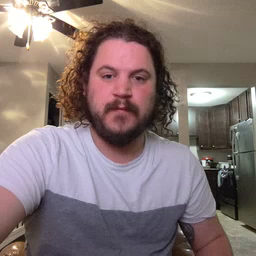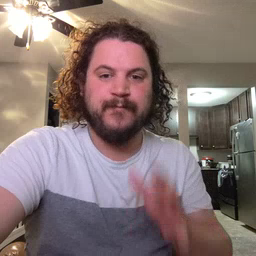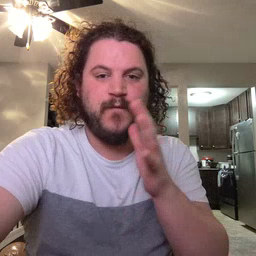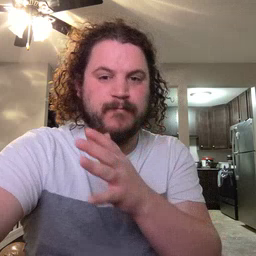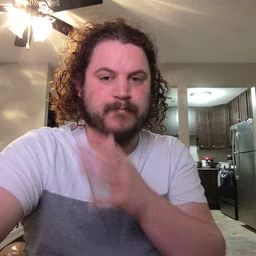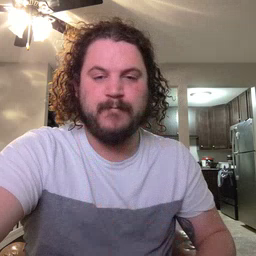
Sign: farm